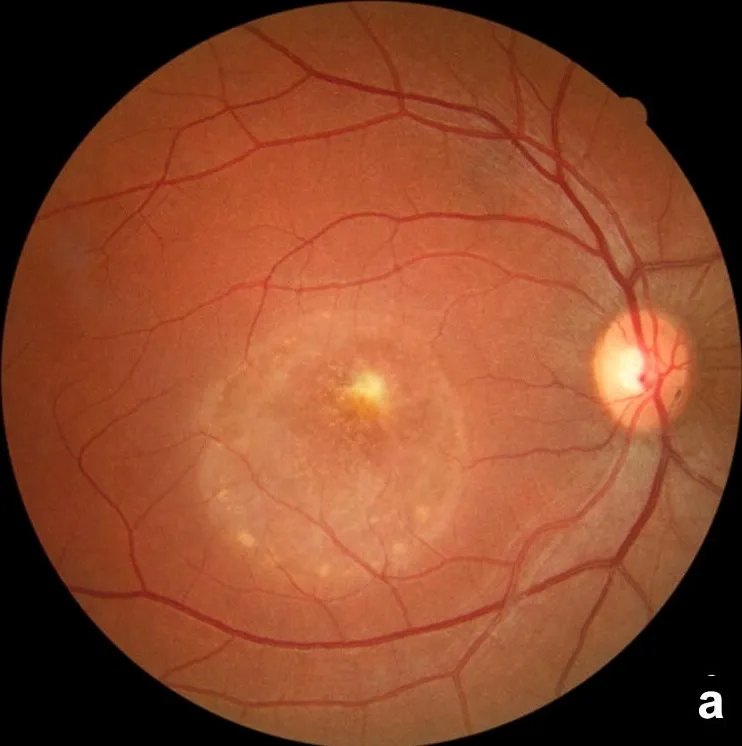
Color fundus photography.
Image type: ophthalmic_imaging (fundus_photograph)